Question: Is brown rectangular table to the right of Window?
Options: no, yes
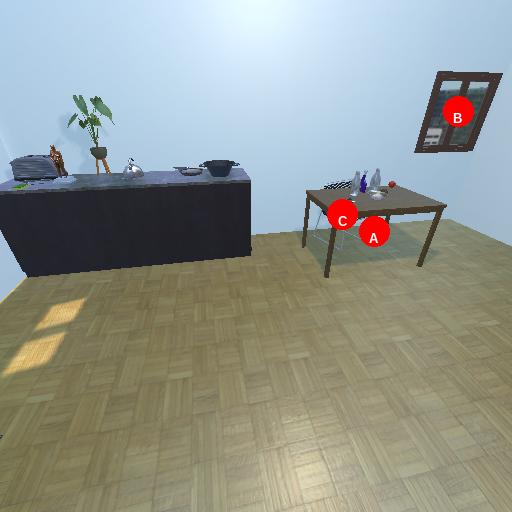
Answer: no